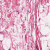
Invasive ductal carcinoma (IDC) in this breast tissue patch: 0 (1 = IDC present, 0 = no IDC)